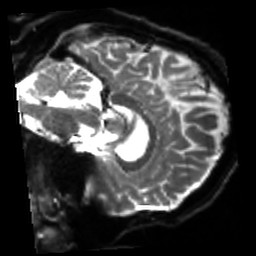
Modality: sbref
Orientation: sagittal
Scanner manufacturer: siemens
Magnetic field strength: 3 T
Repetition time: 4 s
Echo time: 0.0594 s